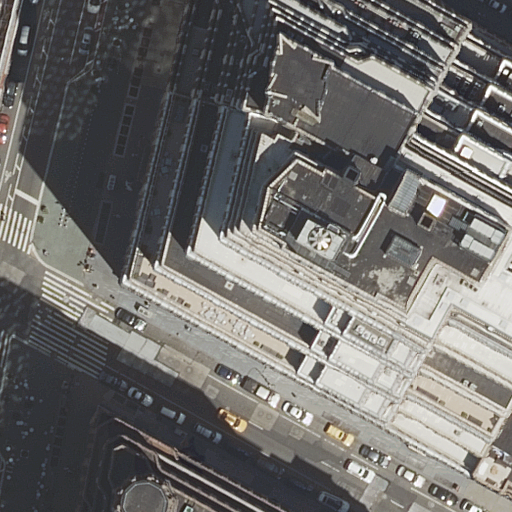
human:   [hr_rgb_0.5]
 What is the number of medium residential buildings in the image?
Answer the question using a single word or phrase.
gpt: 1

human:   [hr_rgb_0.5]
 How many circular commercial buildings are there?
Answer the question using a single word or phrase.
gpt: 0

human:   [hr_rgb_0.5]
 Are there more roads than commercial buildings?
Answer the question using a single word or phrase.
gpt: yes

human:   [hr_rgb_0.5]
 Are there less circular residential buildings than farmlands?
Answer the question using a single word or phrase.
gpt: no

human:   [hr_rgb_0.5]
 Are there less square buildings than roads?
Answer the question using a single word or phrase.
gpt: yes

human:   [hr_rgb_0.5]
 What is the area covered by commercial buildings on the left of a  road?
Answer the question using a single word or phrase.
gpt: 0m2

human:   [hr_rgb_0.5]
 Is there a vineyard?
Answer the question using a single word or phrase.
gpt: no

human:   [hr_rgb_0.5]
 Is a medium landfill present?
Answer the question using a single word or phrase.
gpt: no

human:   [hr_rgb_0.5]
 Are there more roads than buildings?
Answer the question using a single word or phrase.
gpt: no

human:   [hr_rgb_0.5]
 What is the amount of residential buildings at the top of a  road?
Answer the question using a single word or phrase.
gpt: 2

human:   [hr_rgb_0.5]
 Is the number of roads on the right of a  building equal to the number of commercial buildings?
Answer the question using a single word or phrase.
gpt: yes

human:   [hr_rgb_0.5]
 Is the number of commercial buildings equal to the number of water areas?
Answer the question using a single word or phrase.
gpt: yes

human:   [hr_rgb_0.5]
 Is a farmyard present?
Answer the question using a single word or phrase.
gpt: no

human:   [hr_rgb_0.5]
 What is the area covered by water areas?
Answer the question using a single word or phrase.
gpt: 0m2

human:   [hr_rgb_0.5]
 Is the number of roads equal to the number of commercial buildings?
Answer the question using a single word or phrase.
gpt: no

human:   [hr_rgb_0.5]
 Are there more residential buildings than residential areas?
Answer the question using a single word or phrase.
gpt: yes

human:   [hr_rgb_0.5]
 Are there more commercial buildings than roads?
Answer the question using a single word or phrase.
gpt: no

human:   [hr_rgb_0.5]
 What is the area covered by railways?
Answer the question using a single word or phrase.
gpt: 0m2

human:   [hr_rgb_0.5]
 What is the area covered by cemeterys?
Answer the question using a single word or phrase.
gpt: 0m2

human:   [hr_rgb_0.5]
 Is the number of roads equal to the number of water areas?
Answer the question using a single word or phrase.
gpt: no

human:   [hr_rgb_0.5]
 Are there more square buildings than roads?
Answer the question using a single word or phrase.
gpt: no

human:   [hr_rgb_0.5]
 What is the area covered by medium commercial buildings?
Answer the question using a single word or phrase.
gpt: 0m2

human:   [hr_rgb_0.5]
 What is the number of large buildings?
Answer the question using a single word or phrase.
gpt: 4

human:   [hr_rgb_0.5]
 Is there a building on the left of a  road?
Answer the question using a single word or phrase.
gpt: no

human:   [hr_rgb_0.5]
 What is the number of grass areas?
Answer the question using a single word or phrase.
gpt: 0

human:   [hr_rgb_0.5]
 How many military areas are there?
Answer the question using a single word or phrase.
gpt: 0

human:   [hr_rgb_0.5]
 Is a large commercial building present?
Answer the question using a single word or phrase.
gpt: no

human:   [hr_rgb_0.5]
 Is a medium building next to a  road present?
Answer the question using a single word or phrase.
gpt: yes

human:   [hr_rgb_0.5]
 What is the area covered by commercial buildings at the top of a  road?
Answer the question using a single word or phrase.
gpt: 0m2

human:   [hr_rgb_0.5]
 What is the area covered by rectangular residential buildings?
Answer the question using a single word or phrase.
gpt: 1337m2

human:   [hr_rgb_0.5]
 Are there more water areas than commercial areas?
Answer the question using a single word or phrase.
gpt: no

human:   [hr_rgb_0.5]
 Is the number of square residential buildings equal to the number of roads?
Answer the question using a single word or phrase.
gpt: no

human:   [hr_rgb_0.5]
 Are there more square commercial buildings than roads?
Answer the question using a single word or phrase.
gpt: no

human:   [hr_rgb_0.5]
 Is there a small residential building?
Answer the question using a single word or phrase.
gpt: no

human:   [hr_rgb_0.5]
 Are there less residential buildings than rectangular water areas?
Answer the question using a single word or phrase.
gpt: no

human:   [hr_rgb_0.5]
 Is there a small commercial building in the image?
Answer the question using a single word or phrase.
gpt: no